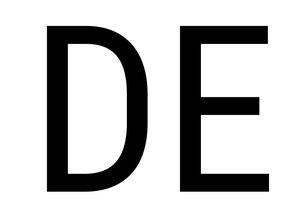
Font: Roboto_Condensed_Regular